Field crop: maize
Growth stage: 1
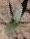
Species: datura